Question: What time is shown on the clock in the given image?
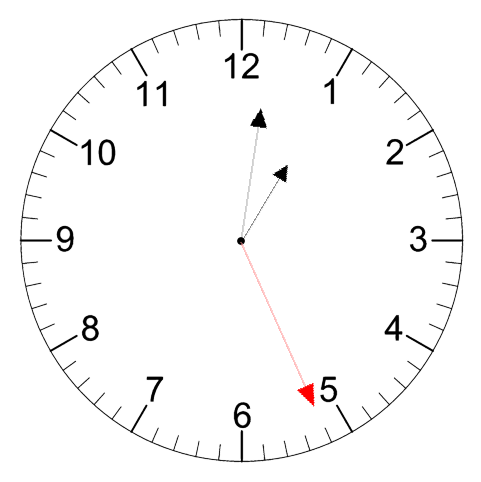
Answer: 01:01:26